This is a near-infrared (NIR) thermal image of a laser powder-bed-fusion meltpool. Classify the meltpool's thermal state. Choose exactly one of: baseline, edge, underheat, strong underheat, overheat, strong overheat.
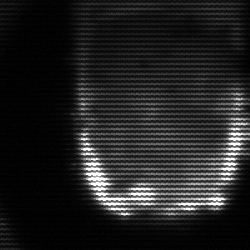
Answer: baseline